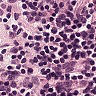
Metastatic tissue present: no